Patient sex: F
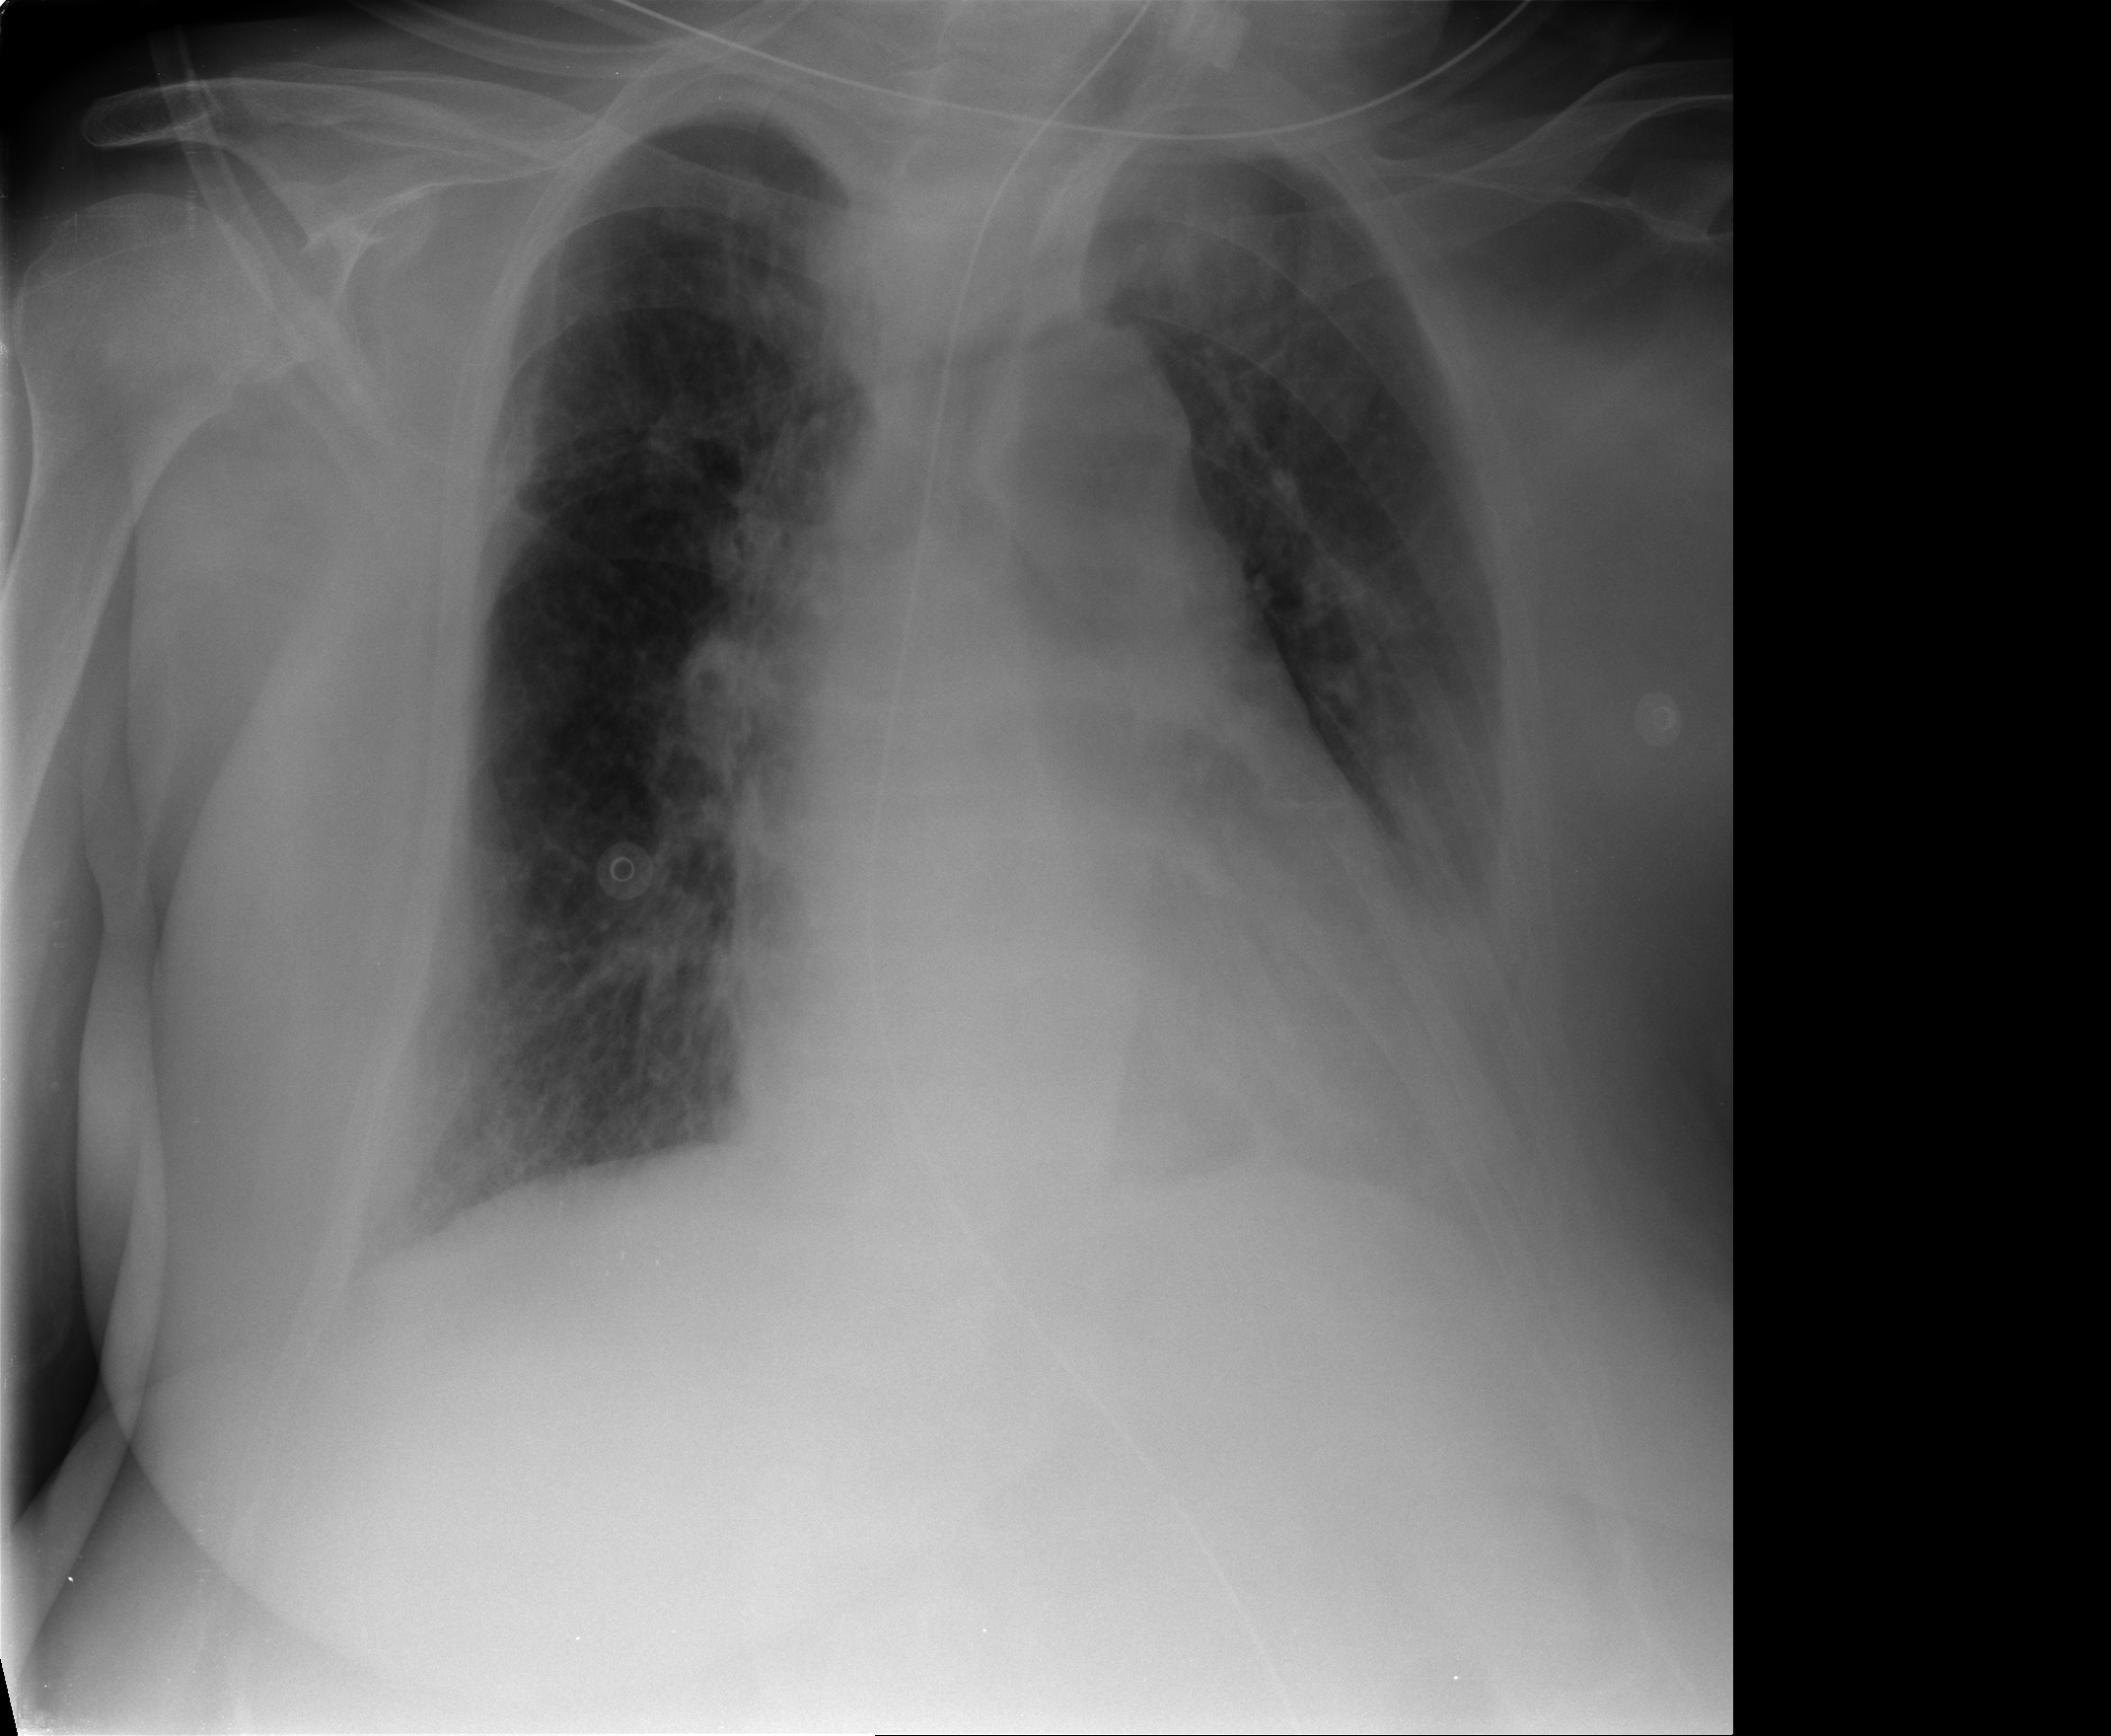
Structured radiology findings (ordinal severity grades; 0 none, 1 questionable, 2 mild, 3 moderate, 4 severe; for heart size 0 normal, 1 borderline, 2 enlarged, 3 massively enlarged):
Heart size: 2
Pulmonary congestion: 0
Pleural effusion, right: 0
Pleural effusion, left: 2
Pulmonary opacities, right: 0
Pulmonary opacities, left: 0
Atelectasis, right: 0
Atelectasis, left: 2